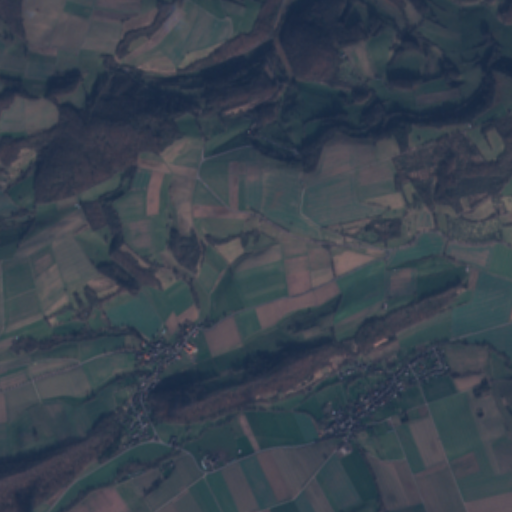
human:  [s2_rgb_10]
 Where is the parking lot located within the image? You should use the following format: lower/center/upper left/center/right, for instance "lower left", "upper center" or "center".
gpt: The parking lot is located in the center right of the image.
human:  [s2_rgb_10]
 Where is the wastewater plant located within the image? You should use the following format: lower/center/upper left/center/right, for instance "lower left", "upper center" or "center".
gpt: The wastewater plant is located in the lower left of the image.
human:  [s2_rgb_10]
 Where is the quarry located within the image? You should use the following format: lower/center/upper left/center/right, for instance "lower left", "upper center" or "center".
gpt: There is no quarry in the image.